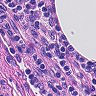
Metastatic tissue present: no